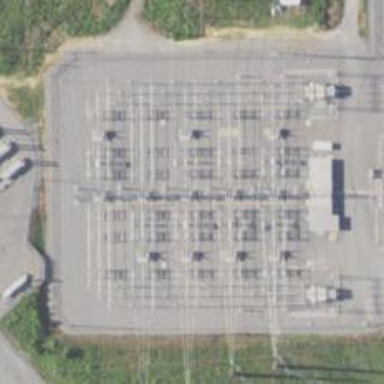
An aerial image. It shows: Switch used for power control.